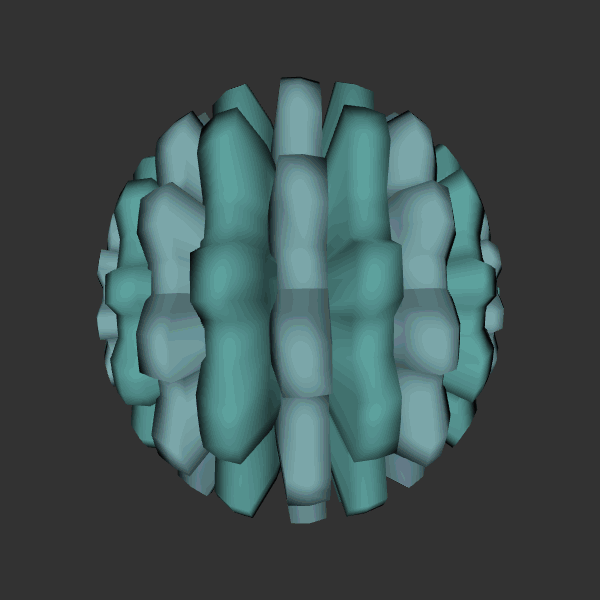
Background: dark